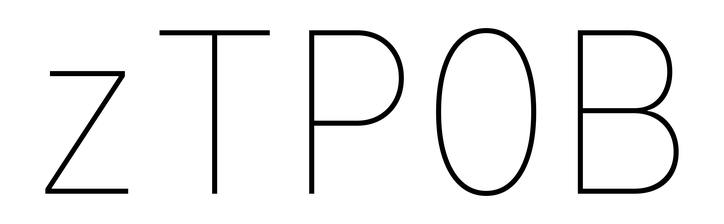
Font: Inter_Thin